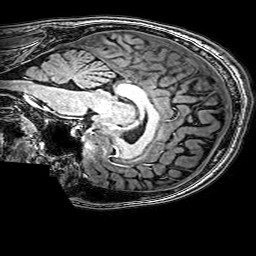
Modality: T1w
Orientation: sagittal
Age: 30
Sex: male
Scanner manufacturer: philips
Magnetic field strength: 3 T
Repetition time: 0.009 s
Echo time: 0.0035 s